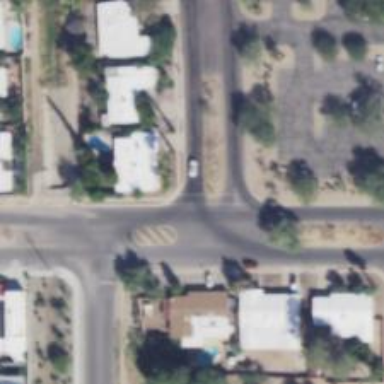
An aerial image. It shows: Road with stop sign.